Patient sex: F
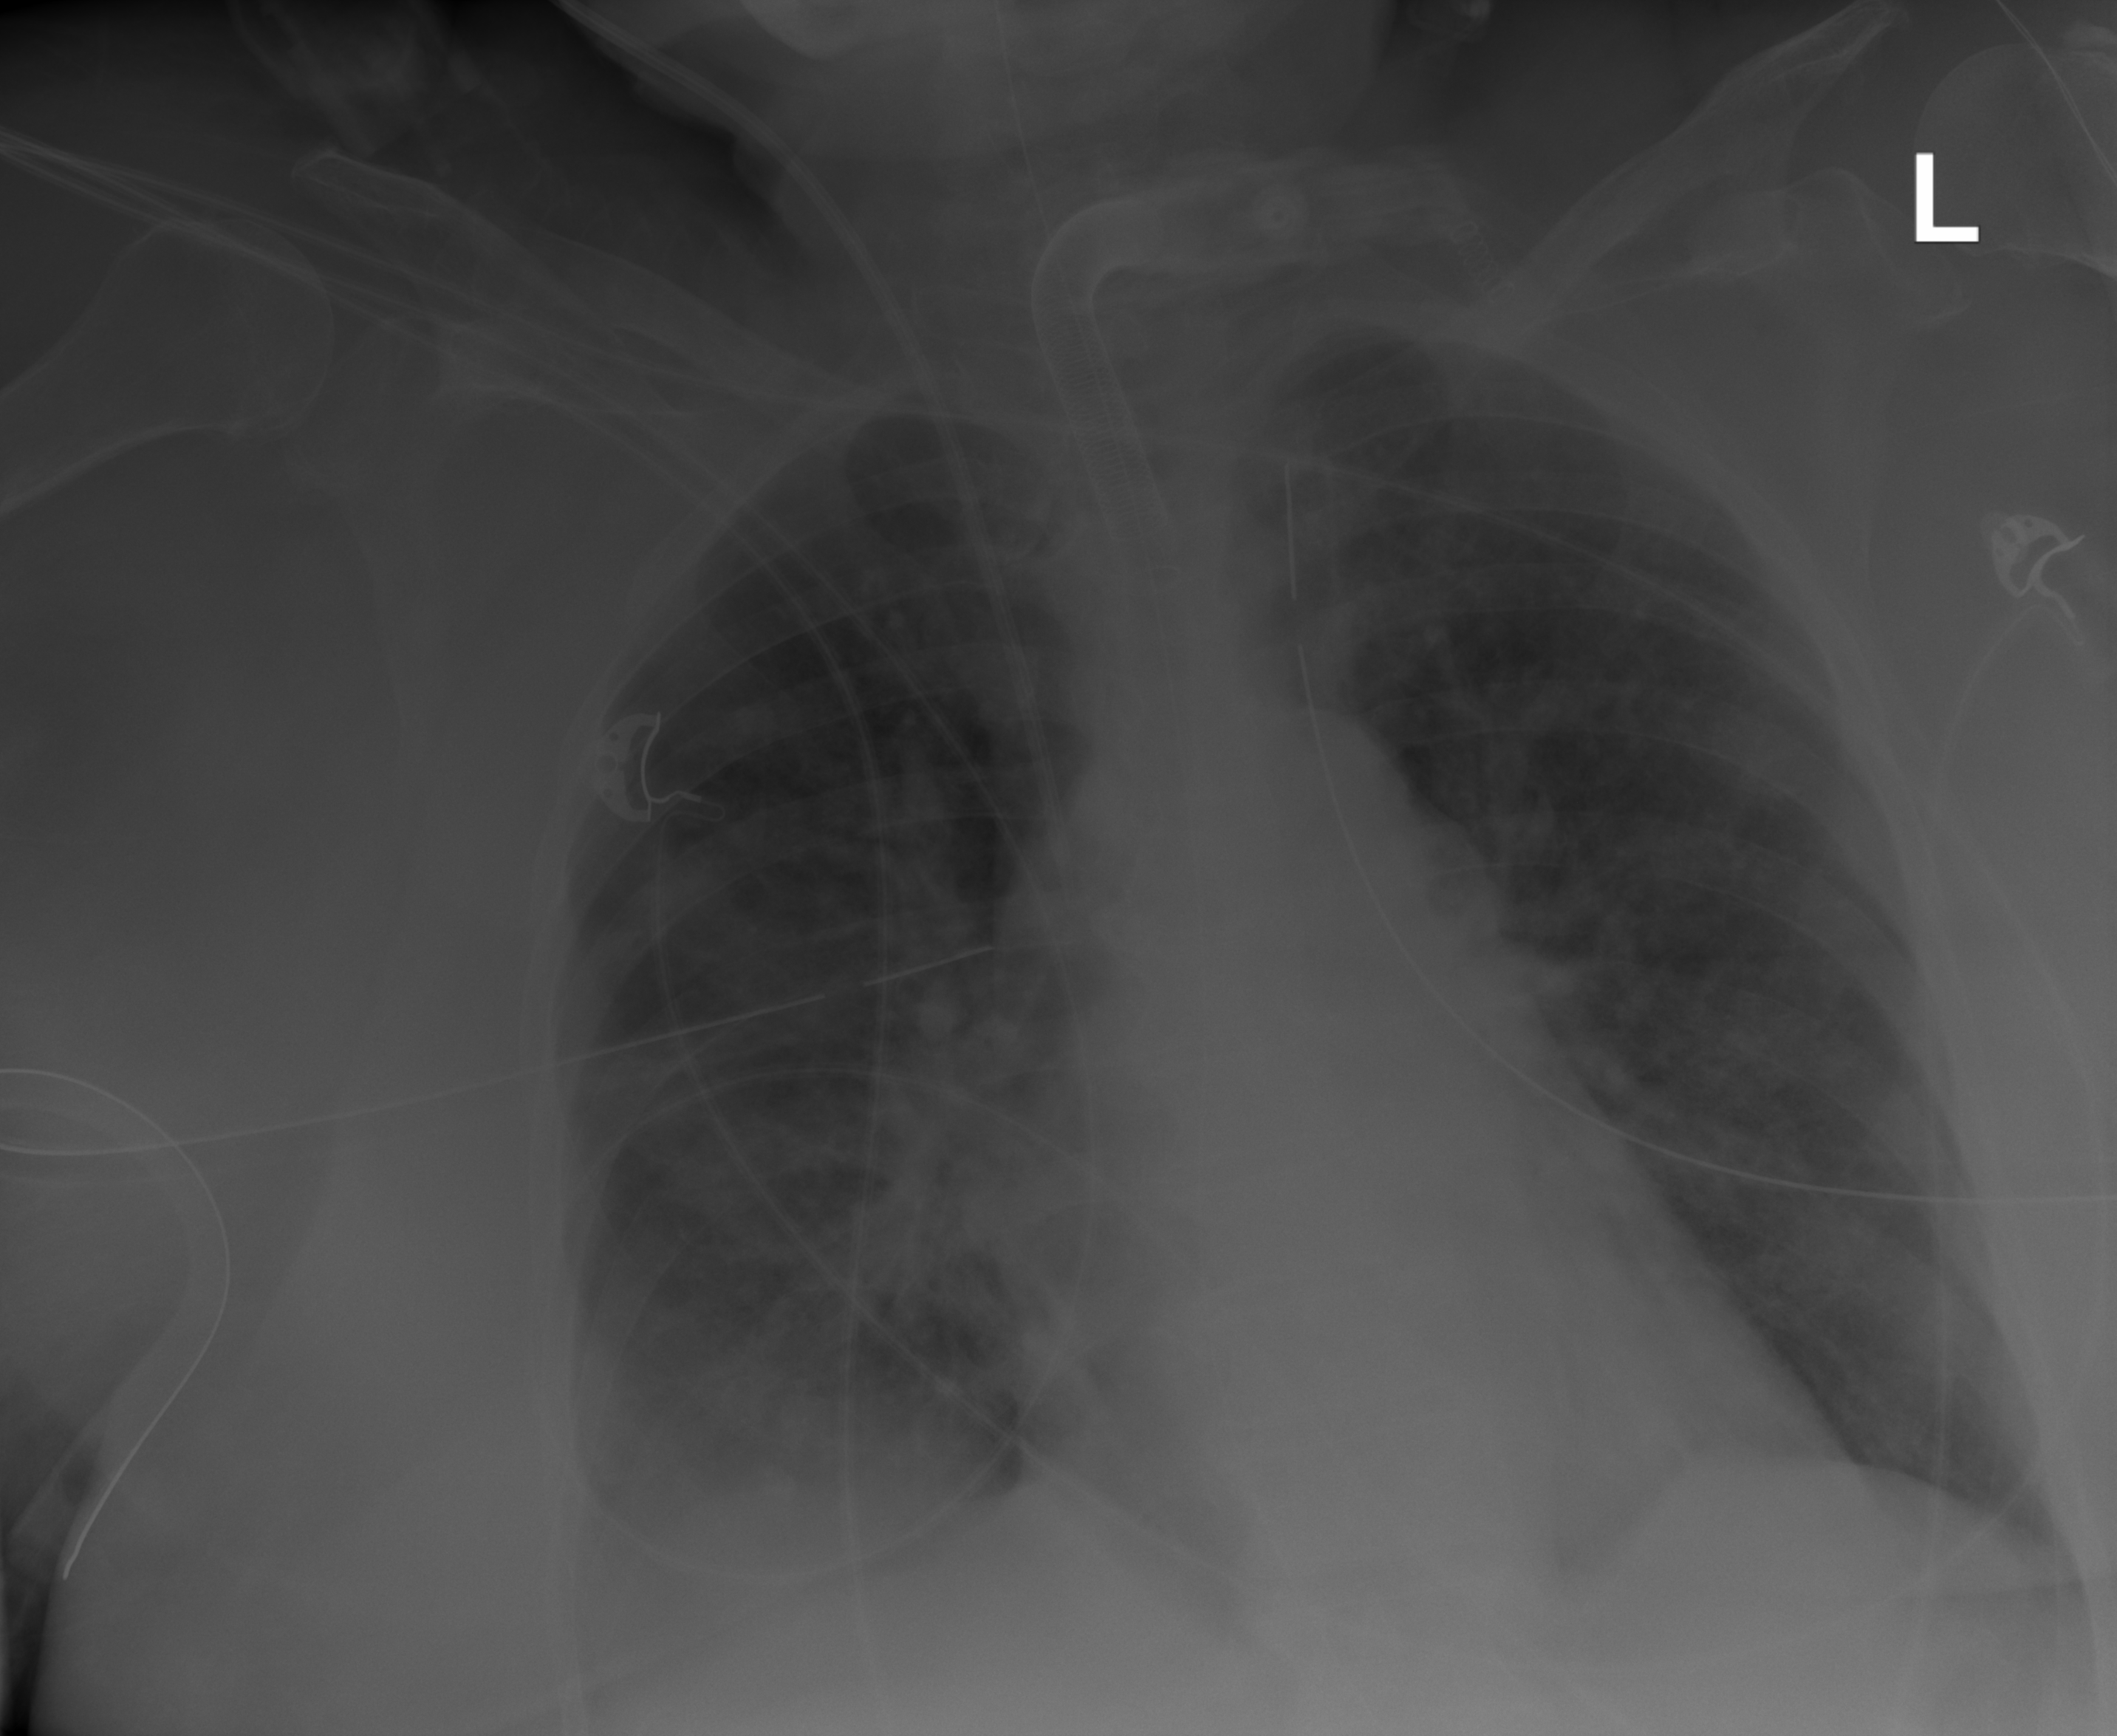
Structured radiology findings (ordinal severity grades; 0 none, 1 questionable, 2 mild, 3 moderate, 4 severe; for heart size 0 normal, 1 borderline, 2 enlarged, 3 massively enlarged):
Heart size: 0
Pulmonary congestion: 2
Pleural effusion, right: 1
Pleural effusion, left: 0
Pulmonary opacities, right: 0
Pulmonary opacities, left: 0
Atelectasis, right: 2
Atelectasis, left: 0